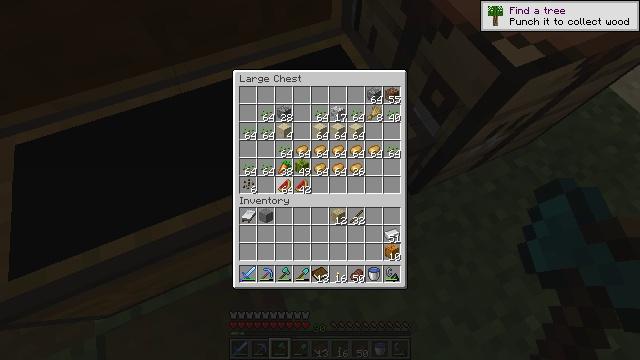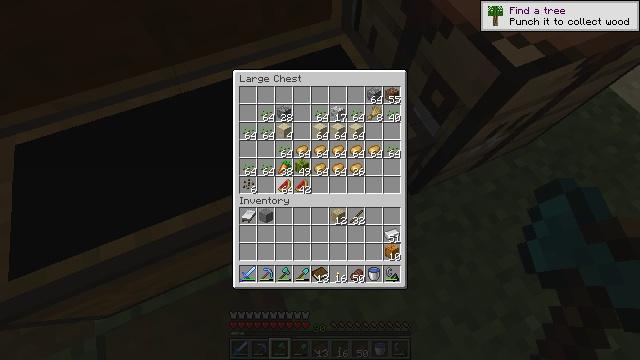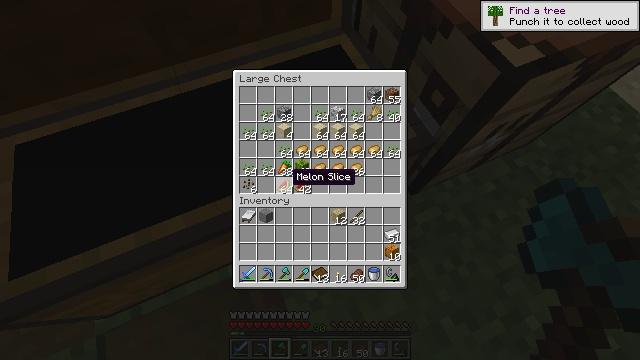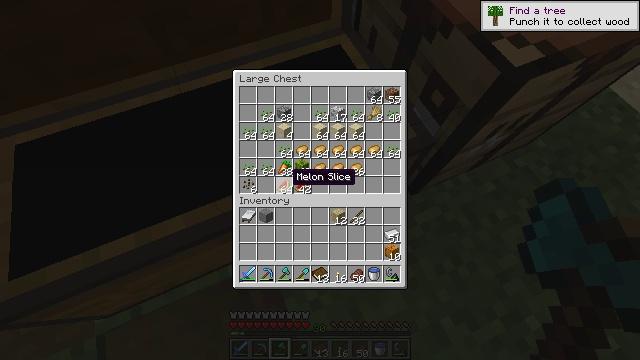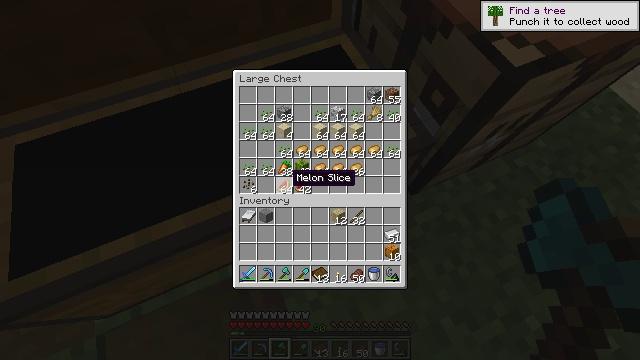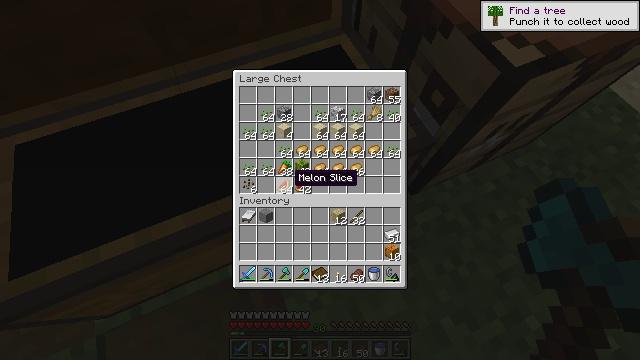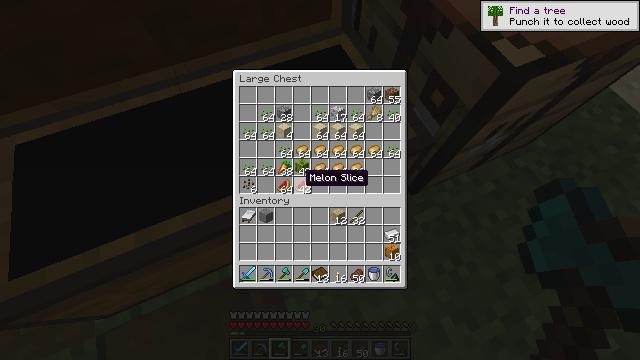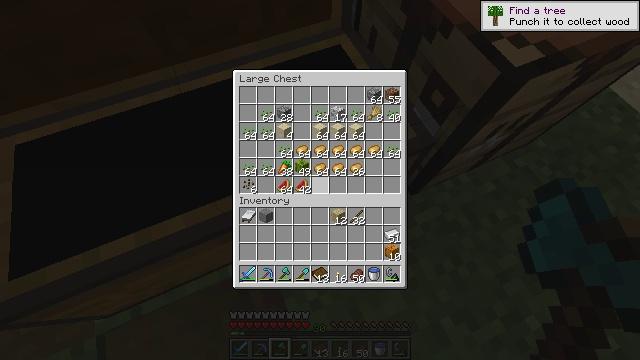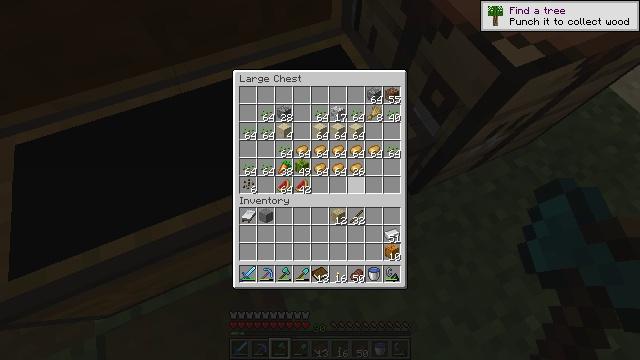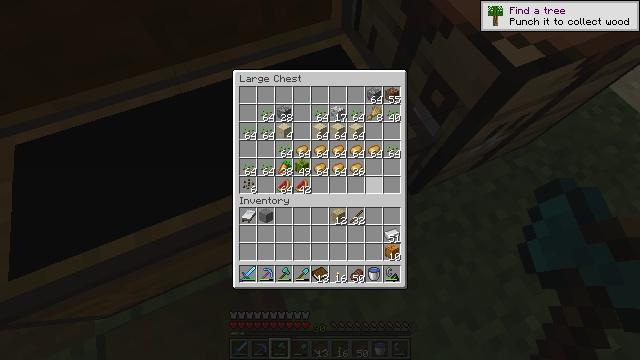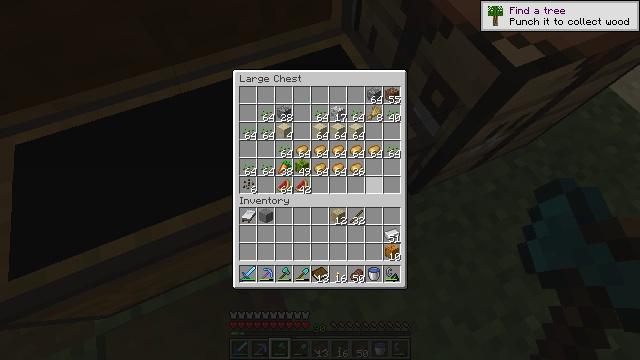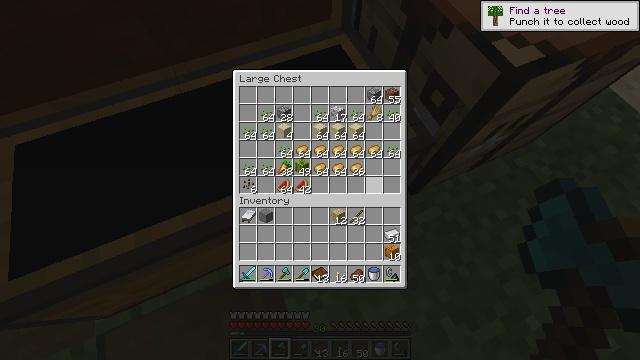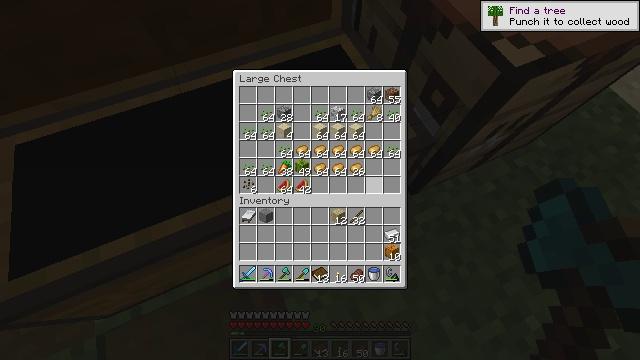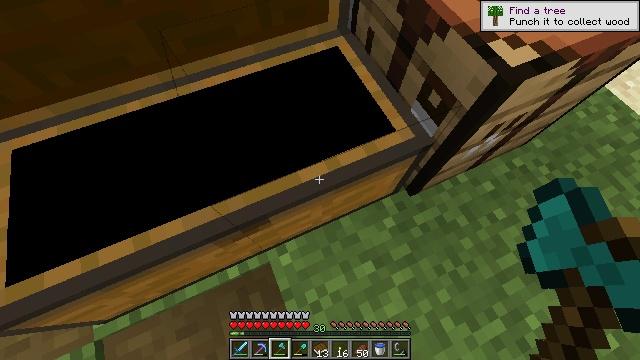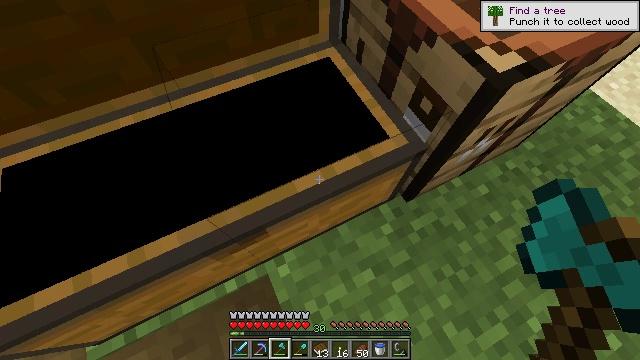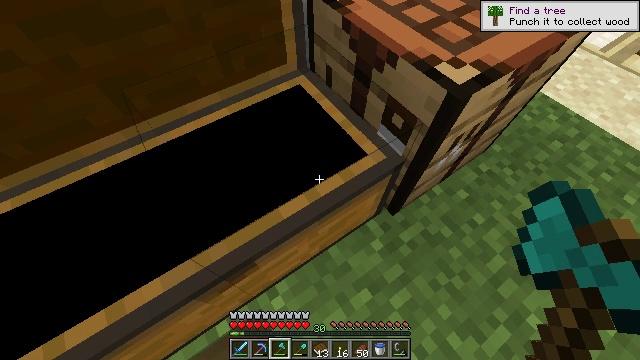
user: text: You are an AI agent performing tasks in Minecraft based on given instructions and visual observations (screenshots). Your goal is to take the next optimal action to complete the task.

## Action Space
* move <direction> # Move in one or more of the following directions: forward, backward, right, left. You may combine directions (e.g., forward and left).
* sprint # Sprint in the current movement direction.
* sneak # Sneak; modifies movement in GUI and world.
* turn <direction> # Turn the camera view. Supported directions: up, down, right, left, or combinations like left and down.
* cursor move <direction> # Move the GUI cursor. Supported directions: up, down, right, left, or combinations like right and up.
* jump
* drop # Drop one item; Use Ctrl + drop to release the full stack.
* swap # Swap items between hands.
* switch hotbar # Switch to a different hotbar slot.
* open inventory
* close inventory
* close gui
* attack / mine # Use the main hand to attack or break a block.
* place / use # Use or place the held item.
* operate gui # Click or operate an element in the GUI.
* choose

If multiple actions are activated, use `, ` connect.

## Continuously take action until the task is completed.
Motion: motion action
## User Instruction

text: Gather the powered rail to store in inventory.
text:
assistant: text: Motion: attack / mine
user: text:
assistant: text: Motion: no_op
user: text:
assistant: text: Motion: no_op
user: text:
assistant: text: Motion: no_op
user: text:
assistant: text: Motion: no_op
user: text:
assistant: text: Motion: turn right
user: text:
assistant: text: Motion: turn right
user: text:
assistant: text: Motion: turn right
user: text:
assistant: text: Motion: turn right
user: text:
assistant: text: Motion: no_op
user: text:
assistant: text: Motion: no_op
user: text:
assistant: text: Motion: no_op
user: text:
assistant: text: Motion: no_op
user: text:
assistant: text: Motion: turn right and up
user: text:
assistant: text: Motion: turn right and up
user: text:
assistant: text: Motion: turn right and up
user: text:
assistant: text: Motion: turn right and up
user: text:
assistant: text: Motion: turn right and up
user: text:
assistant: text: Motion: turn right and up
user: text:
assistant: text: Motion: move forward, turn right and up
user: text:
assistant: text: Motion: move forward, sprint, turn right and up
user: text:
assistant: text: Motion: move forward, sprint
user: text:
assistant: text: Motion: move forward, sprint, turn right and up
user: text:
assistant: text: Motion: move forward, sprint, turn right and up
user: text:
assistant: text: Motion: move forward, sprint, turn right and up
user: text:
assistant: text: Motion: move forward, sprint, turn right and up
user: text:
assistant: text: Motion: move forward, sprint, turn right
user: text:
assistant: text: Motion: move forward, sprint
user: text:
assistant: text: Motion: move forward, sprint, turn right, jump
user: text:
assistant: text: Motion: move forward, sprint, turn right and up, jump